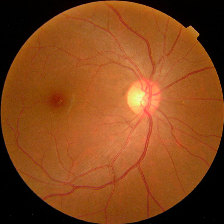
Diabetic retinopathy grade: No DR